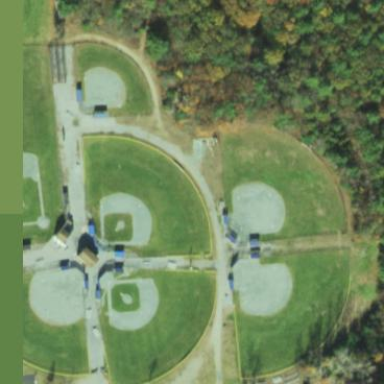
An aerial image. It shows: Baseball pitch for leisure and sports activities.